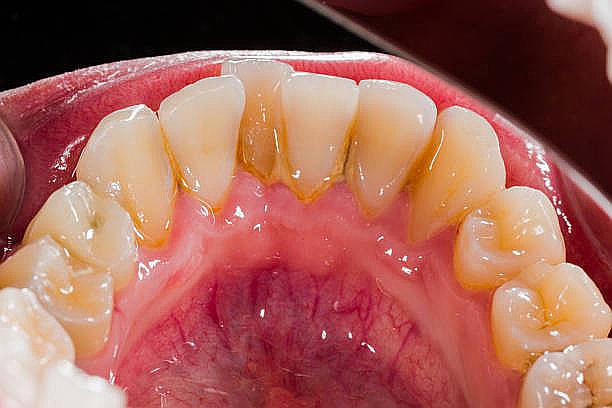
Condition: Calculus